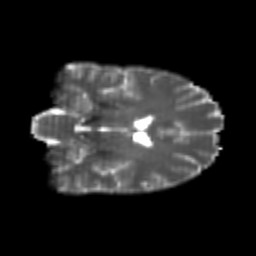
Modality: T2w
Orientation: coronal
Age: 24
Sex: female
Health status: healthy
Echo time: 0.074 s